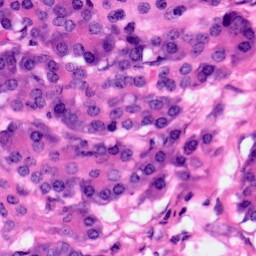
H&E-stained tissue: Pancreatic